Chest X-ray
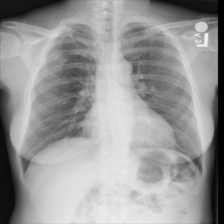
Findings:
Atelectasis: negative
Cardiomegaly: negative
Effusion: negative
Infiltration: negative
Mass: negative
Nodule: negative
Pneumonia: negative
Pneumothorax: negative
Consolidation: negative
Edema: negative
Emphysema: negative
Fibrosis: negative
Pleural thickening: negative
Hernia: negative